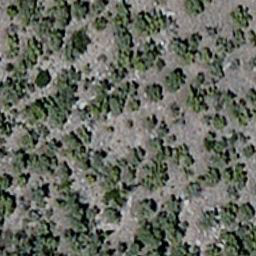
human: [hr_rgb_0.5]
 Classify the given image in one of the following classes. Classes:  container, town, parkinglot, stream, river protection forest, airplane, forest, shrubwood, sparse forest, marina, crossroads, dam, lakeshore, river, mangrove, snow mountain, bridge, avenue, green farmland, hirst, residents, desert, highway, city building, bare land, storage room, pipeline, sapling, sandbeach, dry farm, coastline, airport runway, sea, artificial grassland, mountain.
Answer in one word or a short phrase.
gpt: sparse forest